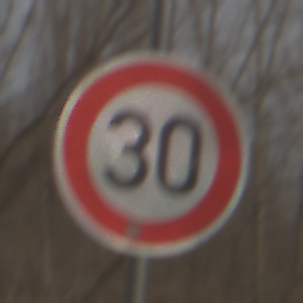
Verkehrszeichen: Geschwindigkeit30
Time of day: MorningAfternoon
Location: Outdoor (Nature)
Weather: PartlyCloudy
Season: Winter
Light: Natural